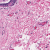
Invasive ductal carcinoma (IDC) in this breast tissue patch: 0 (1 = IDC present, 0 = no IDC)